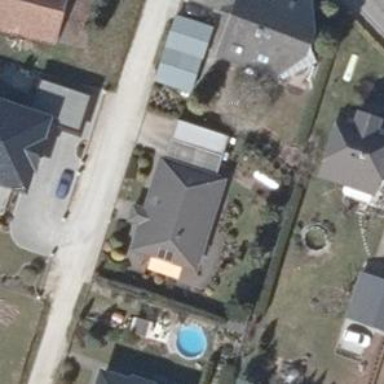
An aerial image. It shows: Grey house with hipped roof.